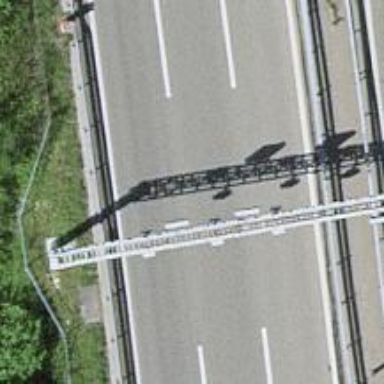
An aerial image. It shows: Gantry structure.